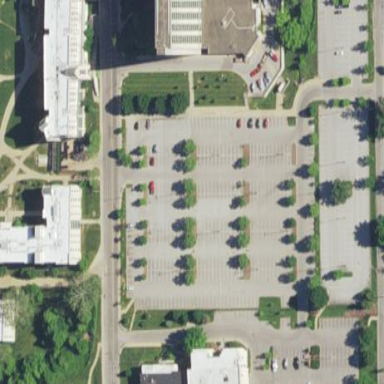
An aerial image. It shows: Parking area with surface.